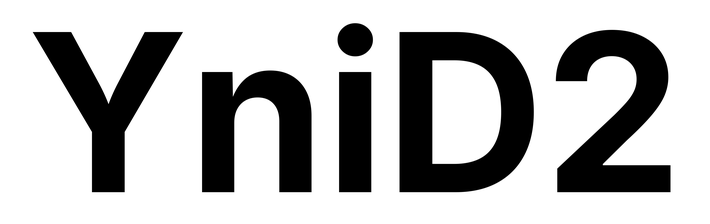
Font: Inter_Bold